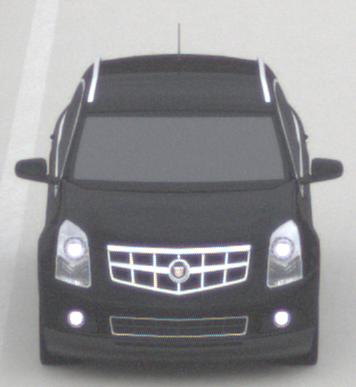
Make: Cadillac
Model: SRX 3.0 V6
Detailed model: SRX (II)
Model produced from: 2010/12
Model produced until: 2012/01
Doors: 5
Color: black
Road condition: dry road
Daytime: morning or afternoon
Contrast: low contrast